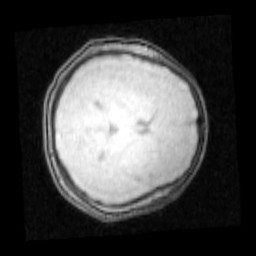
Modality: PDw
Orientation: axial
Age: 15
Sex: male
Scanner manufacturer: siemens
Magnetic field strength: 3 T
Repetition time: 0.25 s
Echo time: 0.00103 s